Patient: sex M, age 79
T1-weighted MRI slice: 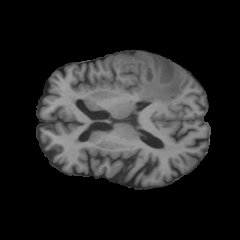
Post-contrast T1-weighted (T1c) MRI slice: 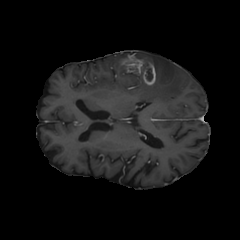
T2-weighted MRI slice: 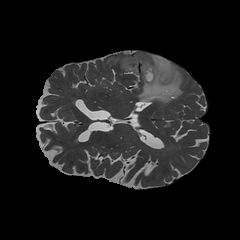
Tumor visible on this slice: yes
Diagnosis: Glioblastoma, IDH-wildtype
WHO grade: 4